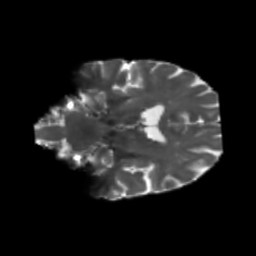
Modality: T2w
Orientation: coronal
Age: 63
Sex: female
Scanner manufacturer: siemens
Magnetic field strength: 3 T
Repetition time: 5.47 s
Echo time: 0.0854 s